This plot shows a bearing's acceleration signal over time (raw waveform). Determine the bearing's health state. Answer with exactly one of: normal, inner_race, outer_race, ball.
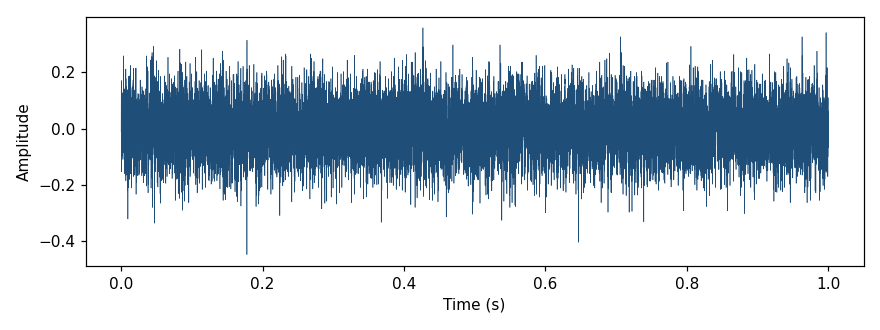
Answer: outer_race